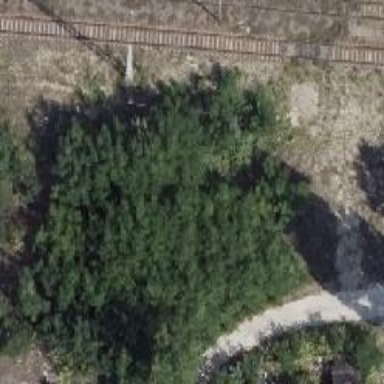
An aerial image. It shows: Abandoned railway yard is depicted.